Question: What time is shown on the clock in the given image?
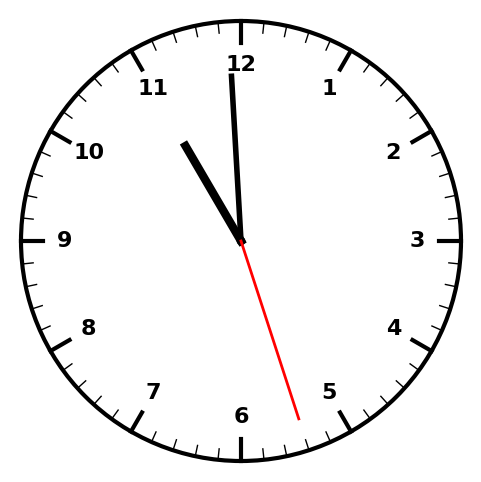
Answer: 10:59:27